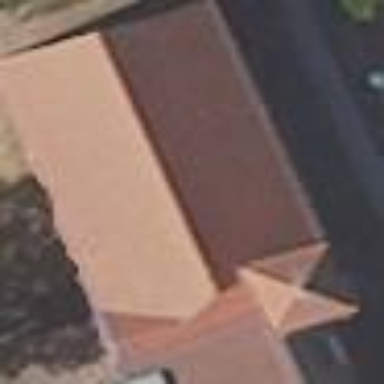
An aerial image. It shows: Building serving as place of worship.